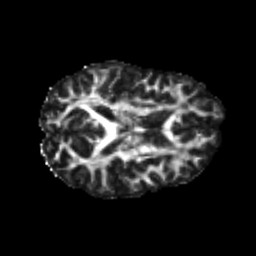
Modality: FA
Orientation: axial
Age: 20
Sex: male
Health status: healthy
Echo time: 0.074 s